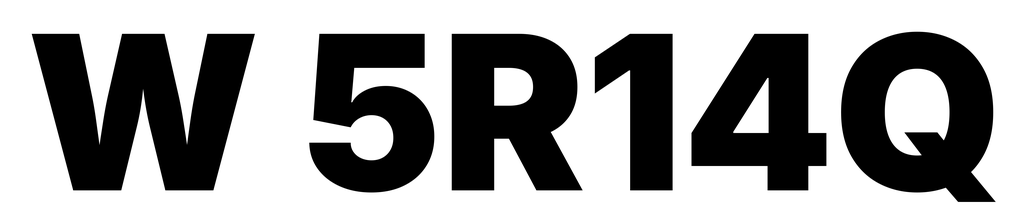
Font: Inter_Black